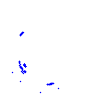
Particle: pion